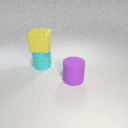
large purple rubber cylinder in front of large cyan rubber cylinder